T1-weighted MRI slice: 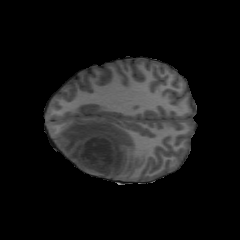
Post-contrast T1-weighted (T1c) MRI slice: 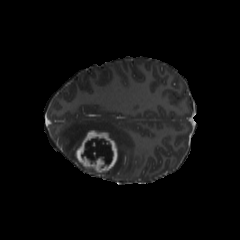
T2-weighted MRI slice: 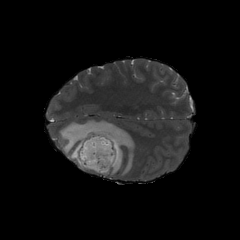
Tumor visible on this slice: yes